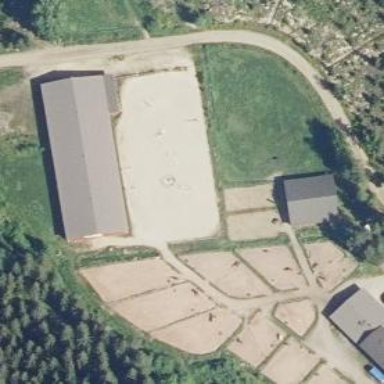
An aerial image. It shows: Area designated for horse riding.